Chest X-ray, PA view. Patient: 65 years old, sex F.
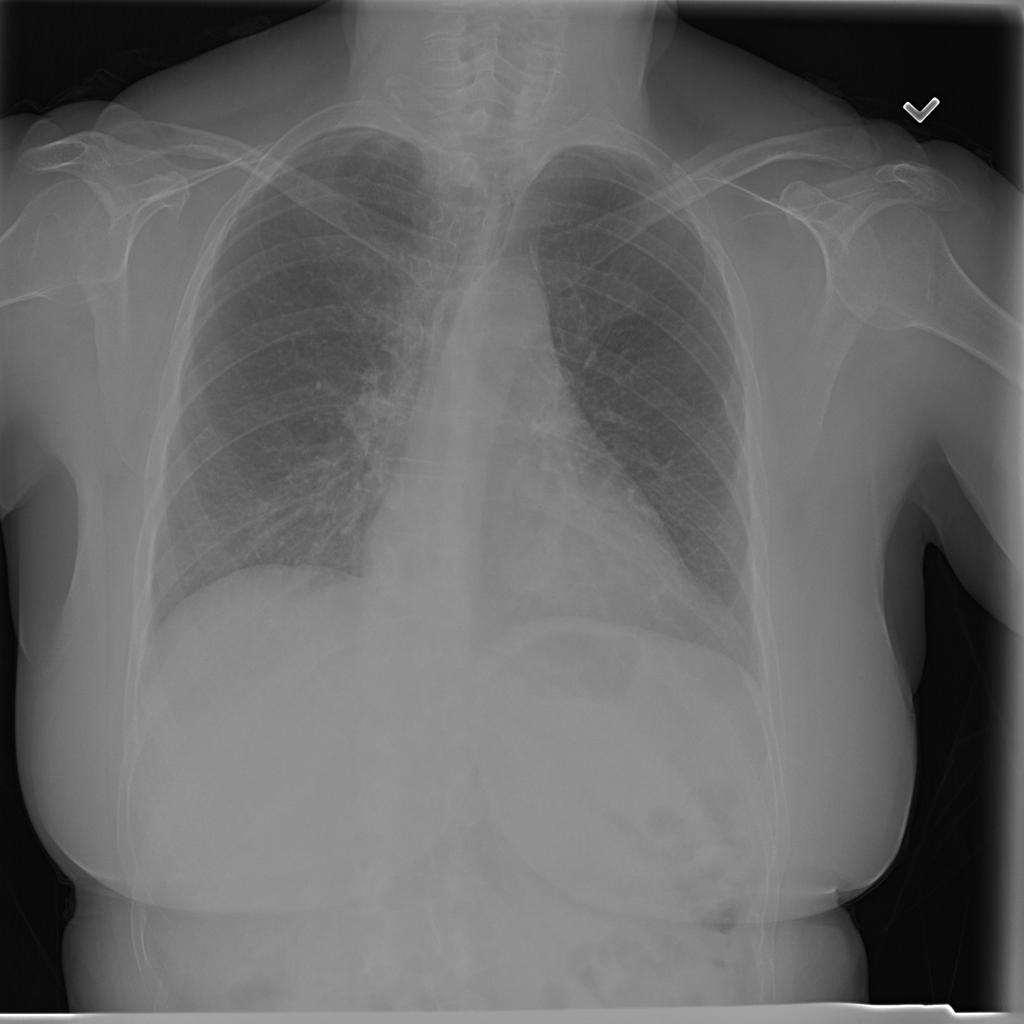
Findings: No Finding